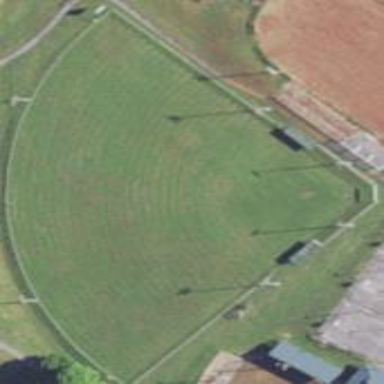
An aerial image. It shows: Baseball pitch for leisure land activities.